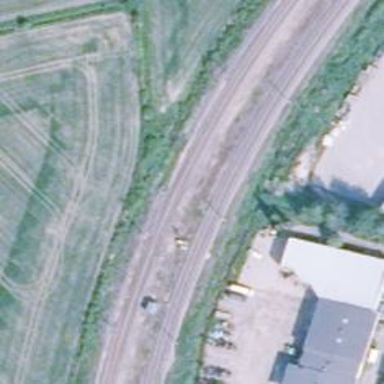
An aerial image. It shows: Continuous rail railway with electrified contact line.